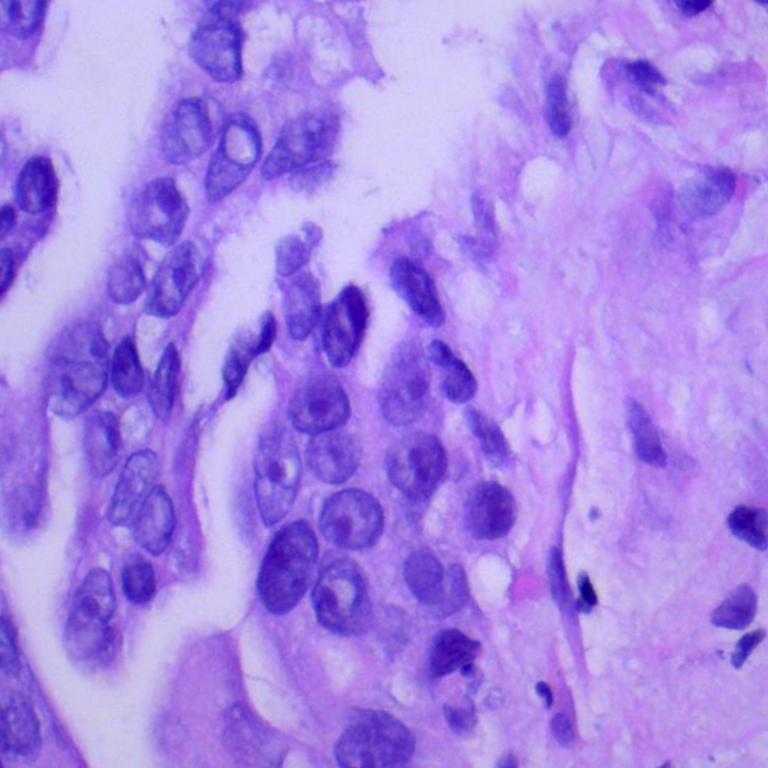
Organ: lung
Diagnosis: adenocarcinomas